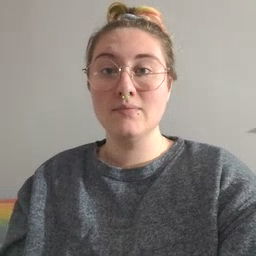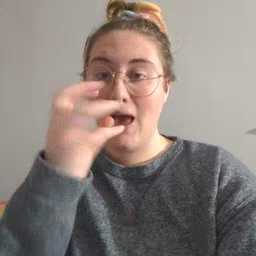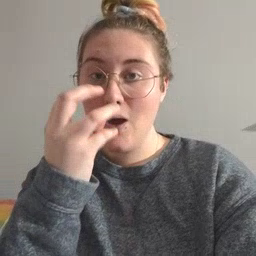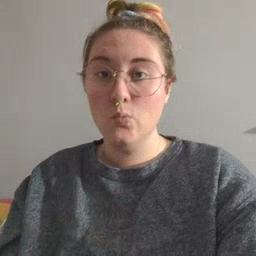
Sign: clown